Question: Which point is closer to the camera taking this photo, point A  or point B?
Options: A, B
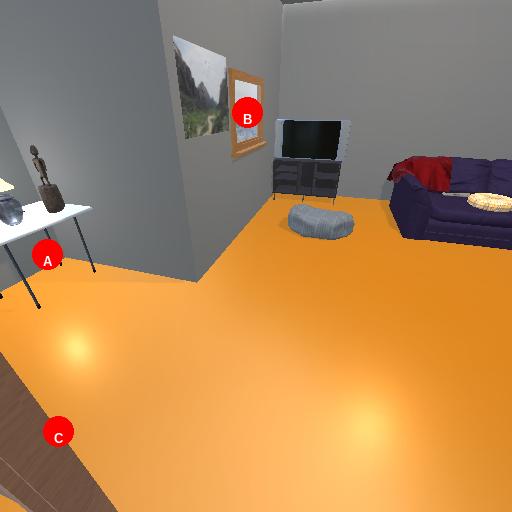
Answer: A